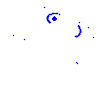
Particle: proton